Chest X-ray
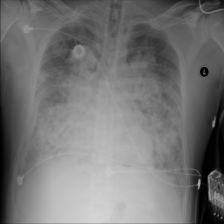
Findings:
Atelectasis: negative
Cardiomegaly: negative
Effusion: negative
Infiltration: negative
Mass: negative
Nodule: negative
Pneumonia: negative
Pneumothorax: negative
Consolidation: negative
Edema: positive
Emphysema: negative
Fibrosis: negative
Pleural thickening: negative
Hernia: negative